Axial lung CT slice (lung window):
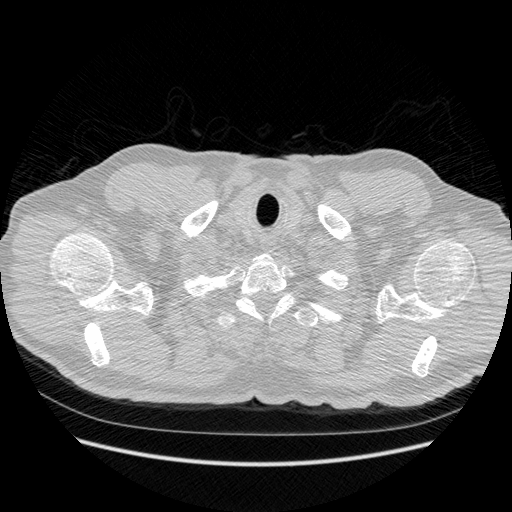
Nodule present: no